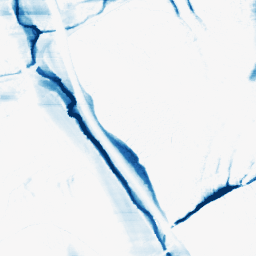
Category: morphological
Decomposition family: morphological_ellipse
Decomposition parameters: operation: closing
width: 5
height: 50
Upsampling method: cubic_catmull_rom
Upsampling parameters: scale: 8
Upsampling scale: 8